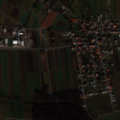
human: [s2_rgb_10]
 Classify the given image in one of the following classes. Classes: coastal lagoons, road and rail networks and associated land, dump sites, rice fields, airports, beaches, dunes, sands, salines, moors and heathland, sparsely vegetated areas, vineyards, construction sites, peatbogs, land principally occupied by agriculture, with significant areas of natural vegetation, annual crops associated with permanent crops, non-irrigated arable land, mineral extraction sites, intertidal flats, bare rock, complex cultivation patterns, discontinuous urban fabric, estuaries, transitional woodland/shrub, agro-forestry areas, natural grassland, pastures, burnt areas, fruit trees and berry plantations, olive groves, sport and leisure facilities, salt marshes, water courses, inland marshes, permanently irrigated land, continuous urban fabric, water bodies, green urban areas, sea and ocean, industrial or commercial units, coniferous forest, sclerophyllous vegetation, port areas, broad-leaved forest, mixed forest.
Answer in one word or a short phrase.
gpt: discontinuous urban fabric, non-irrigated arable land, vineyards, complex cultivation patterns, broad-leaved forest